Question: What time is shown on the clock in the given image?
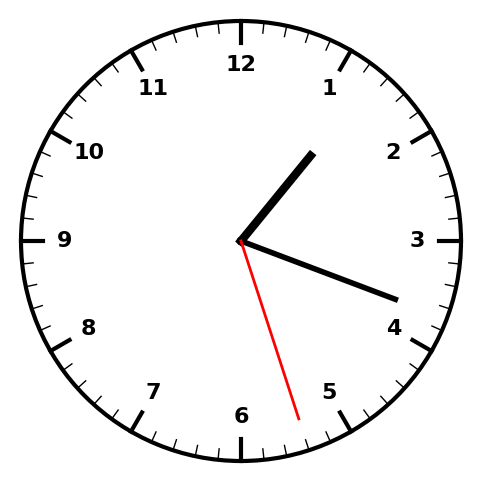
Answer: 01:18:27